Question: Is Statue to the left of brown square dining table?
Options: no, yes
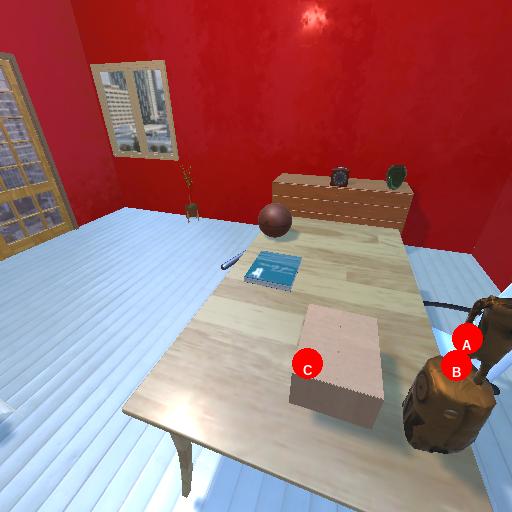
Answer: no